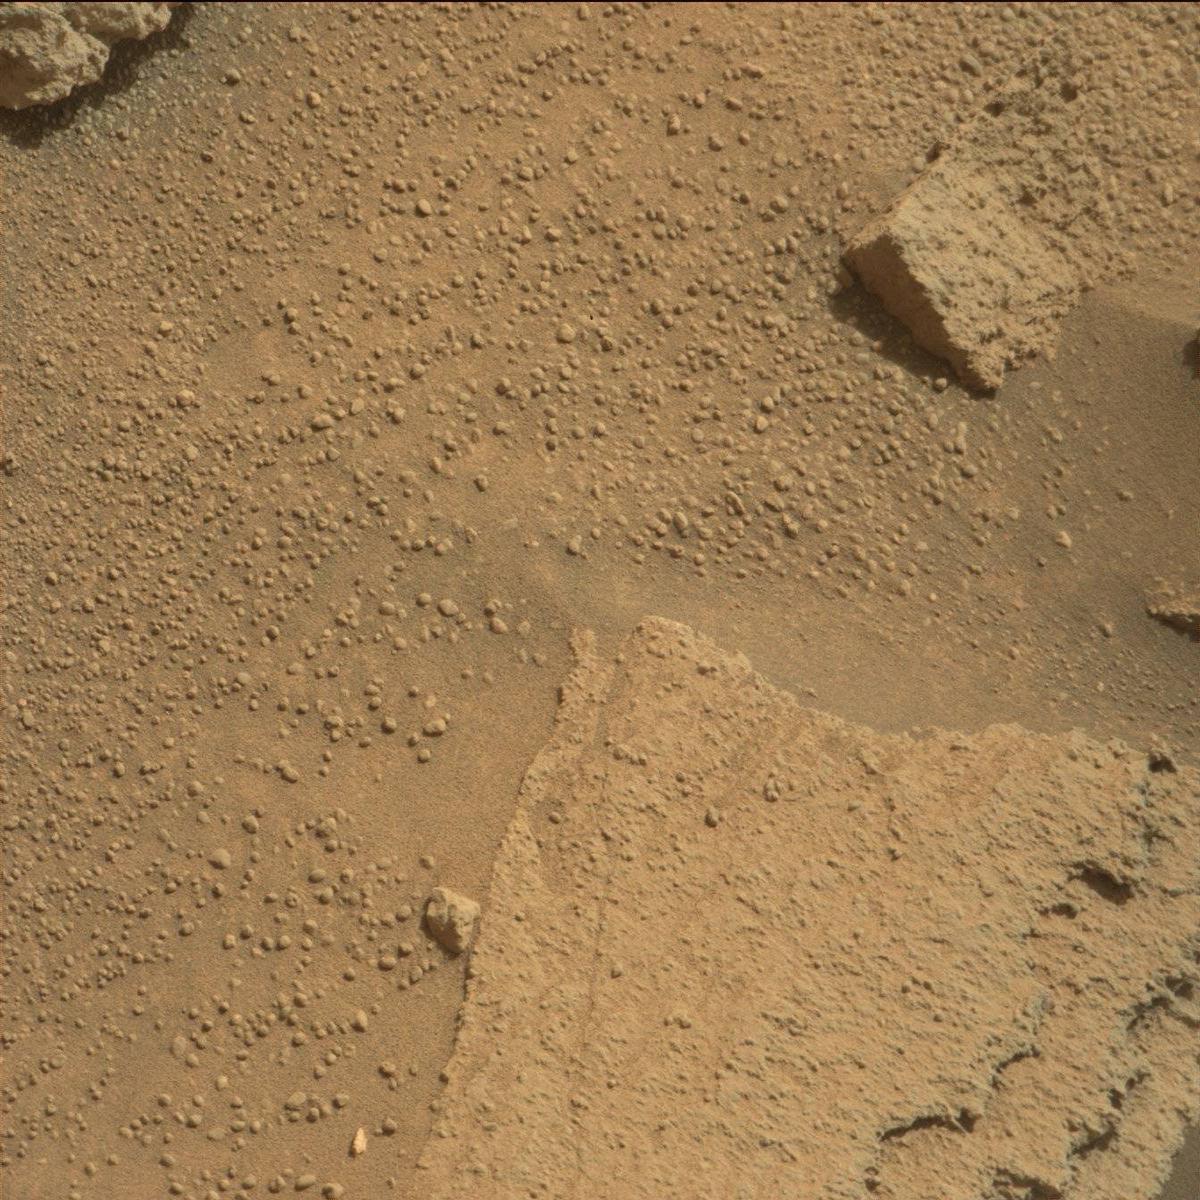
Terrain classes present: Bedrock, Rock, Sand / Soil